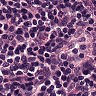
Metastatic tissue present: no